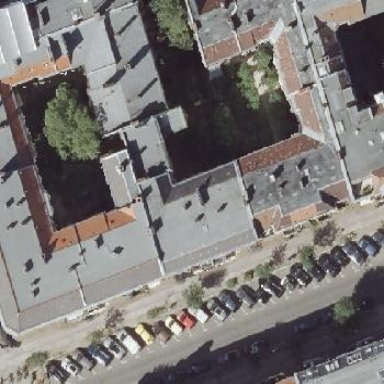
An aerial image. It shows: Apartment building with double saltbox roof shape.